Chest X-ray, PA view. Patient: 47 years old, sex F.
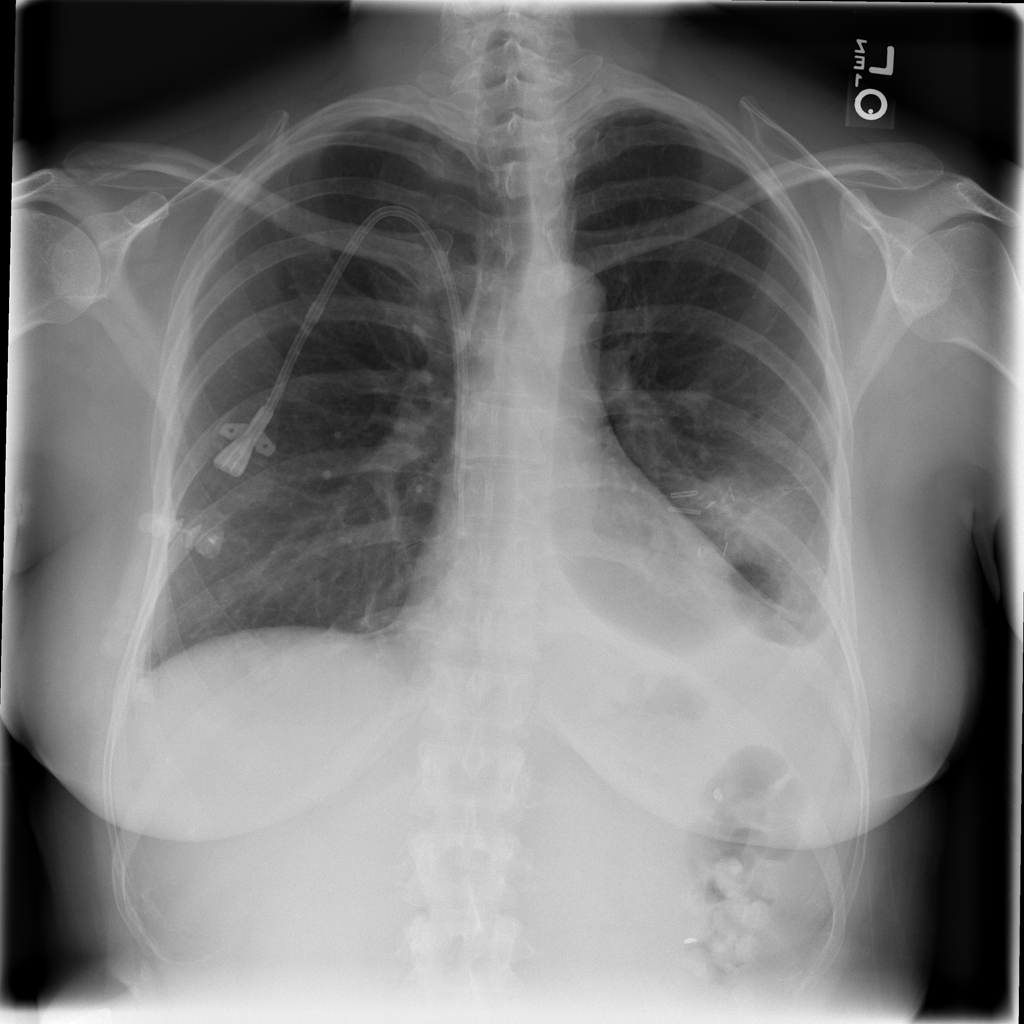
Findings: No Finding